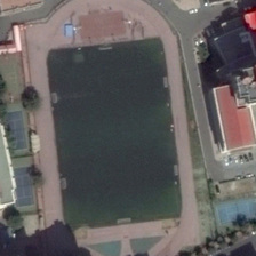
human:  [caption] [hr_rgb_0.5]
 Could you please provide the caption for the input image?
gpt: There are several buildings along the road and several sports fields.

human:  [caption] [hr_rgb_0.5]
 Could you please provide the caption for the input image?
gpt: the ground track playground is next to buildings with red roof .

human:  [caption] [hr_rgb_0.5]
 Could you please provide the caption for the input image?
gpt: This run soccer stadium is surrounded by a smart building.

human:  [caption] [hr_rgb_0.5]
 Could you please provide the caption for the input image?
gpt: There are some sports grounds and some buildings along the road.

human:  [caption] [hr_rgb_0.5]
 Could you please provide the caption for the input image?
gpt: The football field is surrounded by a white track surrounded by intelligent buildings.